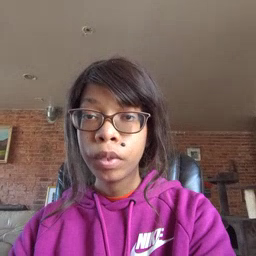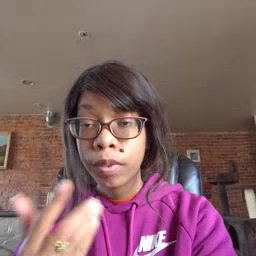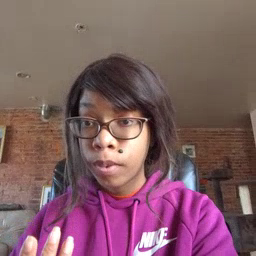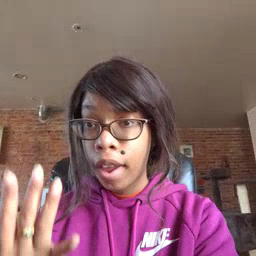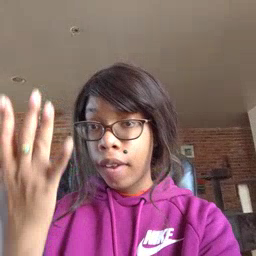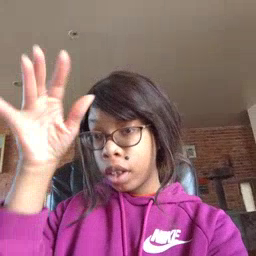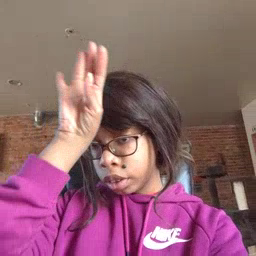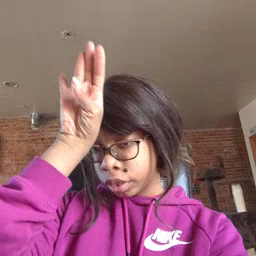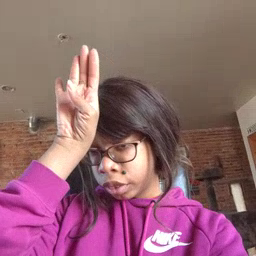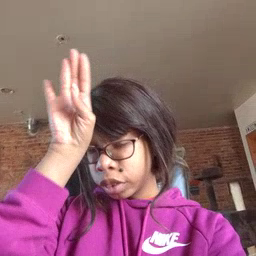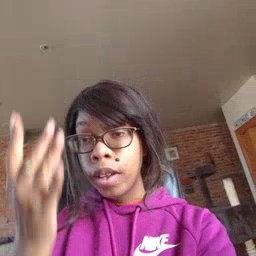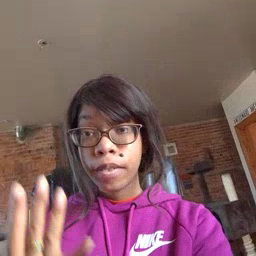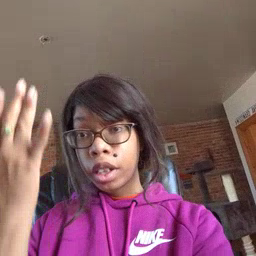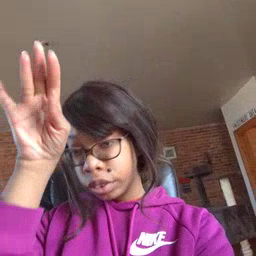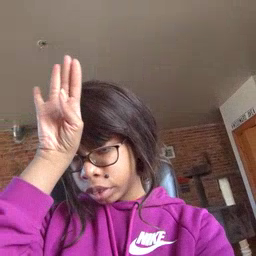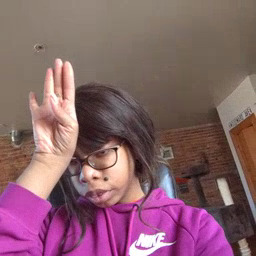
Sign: fireman